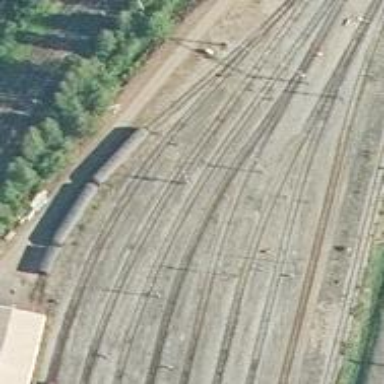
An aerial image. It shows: Railway signal.